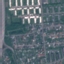
Land use / land cover class: Residential